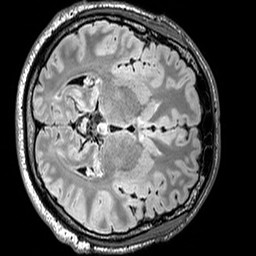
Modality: FLAIR
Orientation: axial
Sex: male
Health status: ill
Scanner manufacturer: siemens
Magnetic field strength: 3 T
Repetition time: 5 s
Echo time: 0.388 s